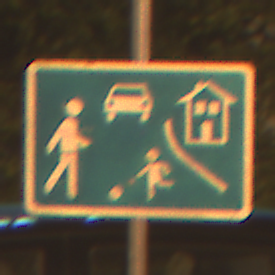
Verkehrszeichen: BeginnVerkehrsberuhigterBereich
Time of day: Night
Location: Outdoor (Urban)
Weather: Clear
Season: NotSpecified
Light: Artificial